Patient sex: M
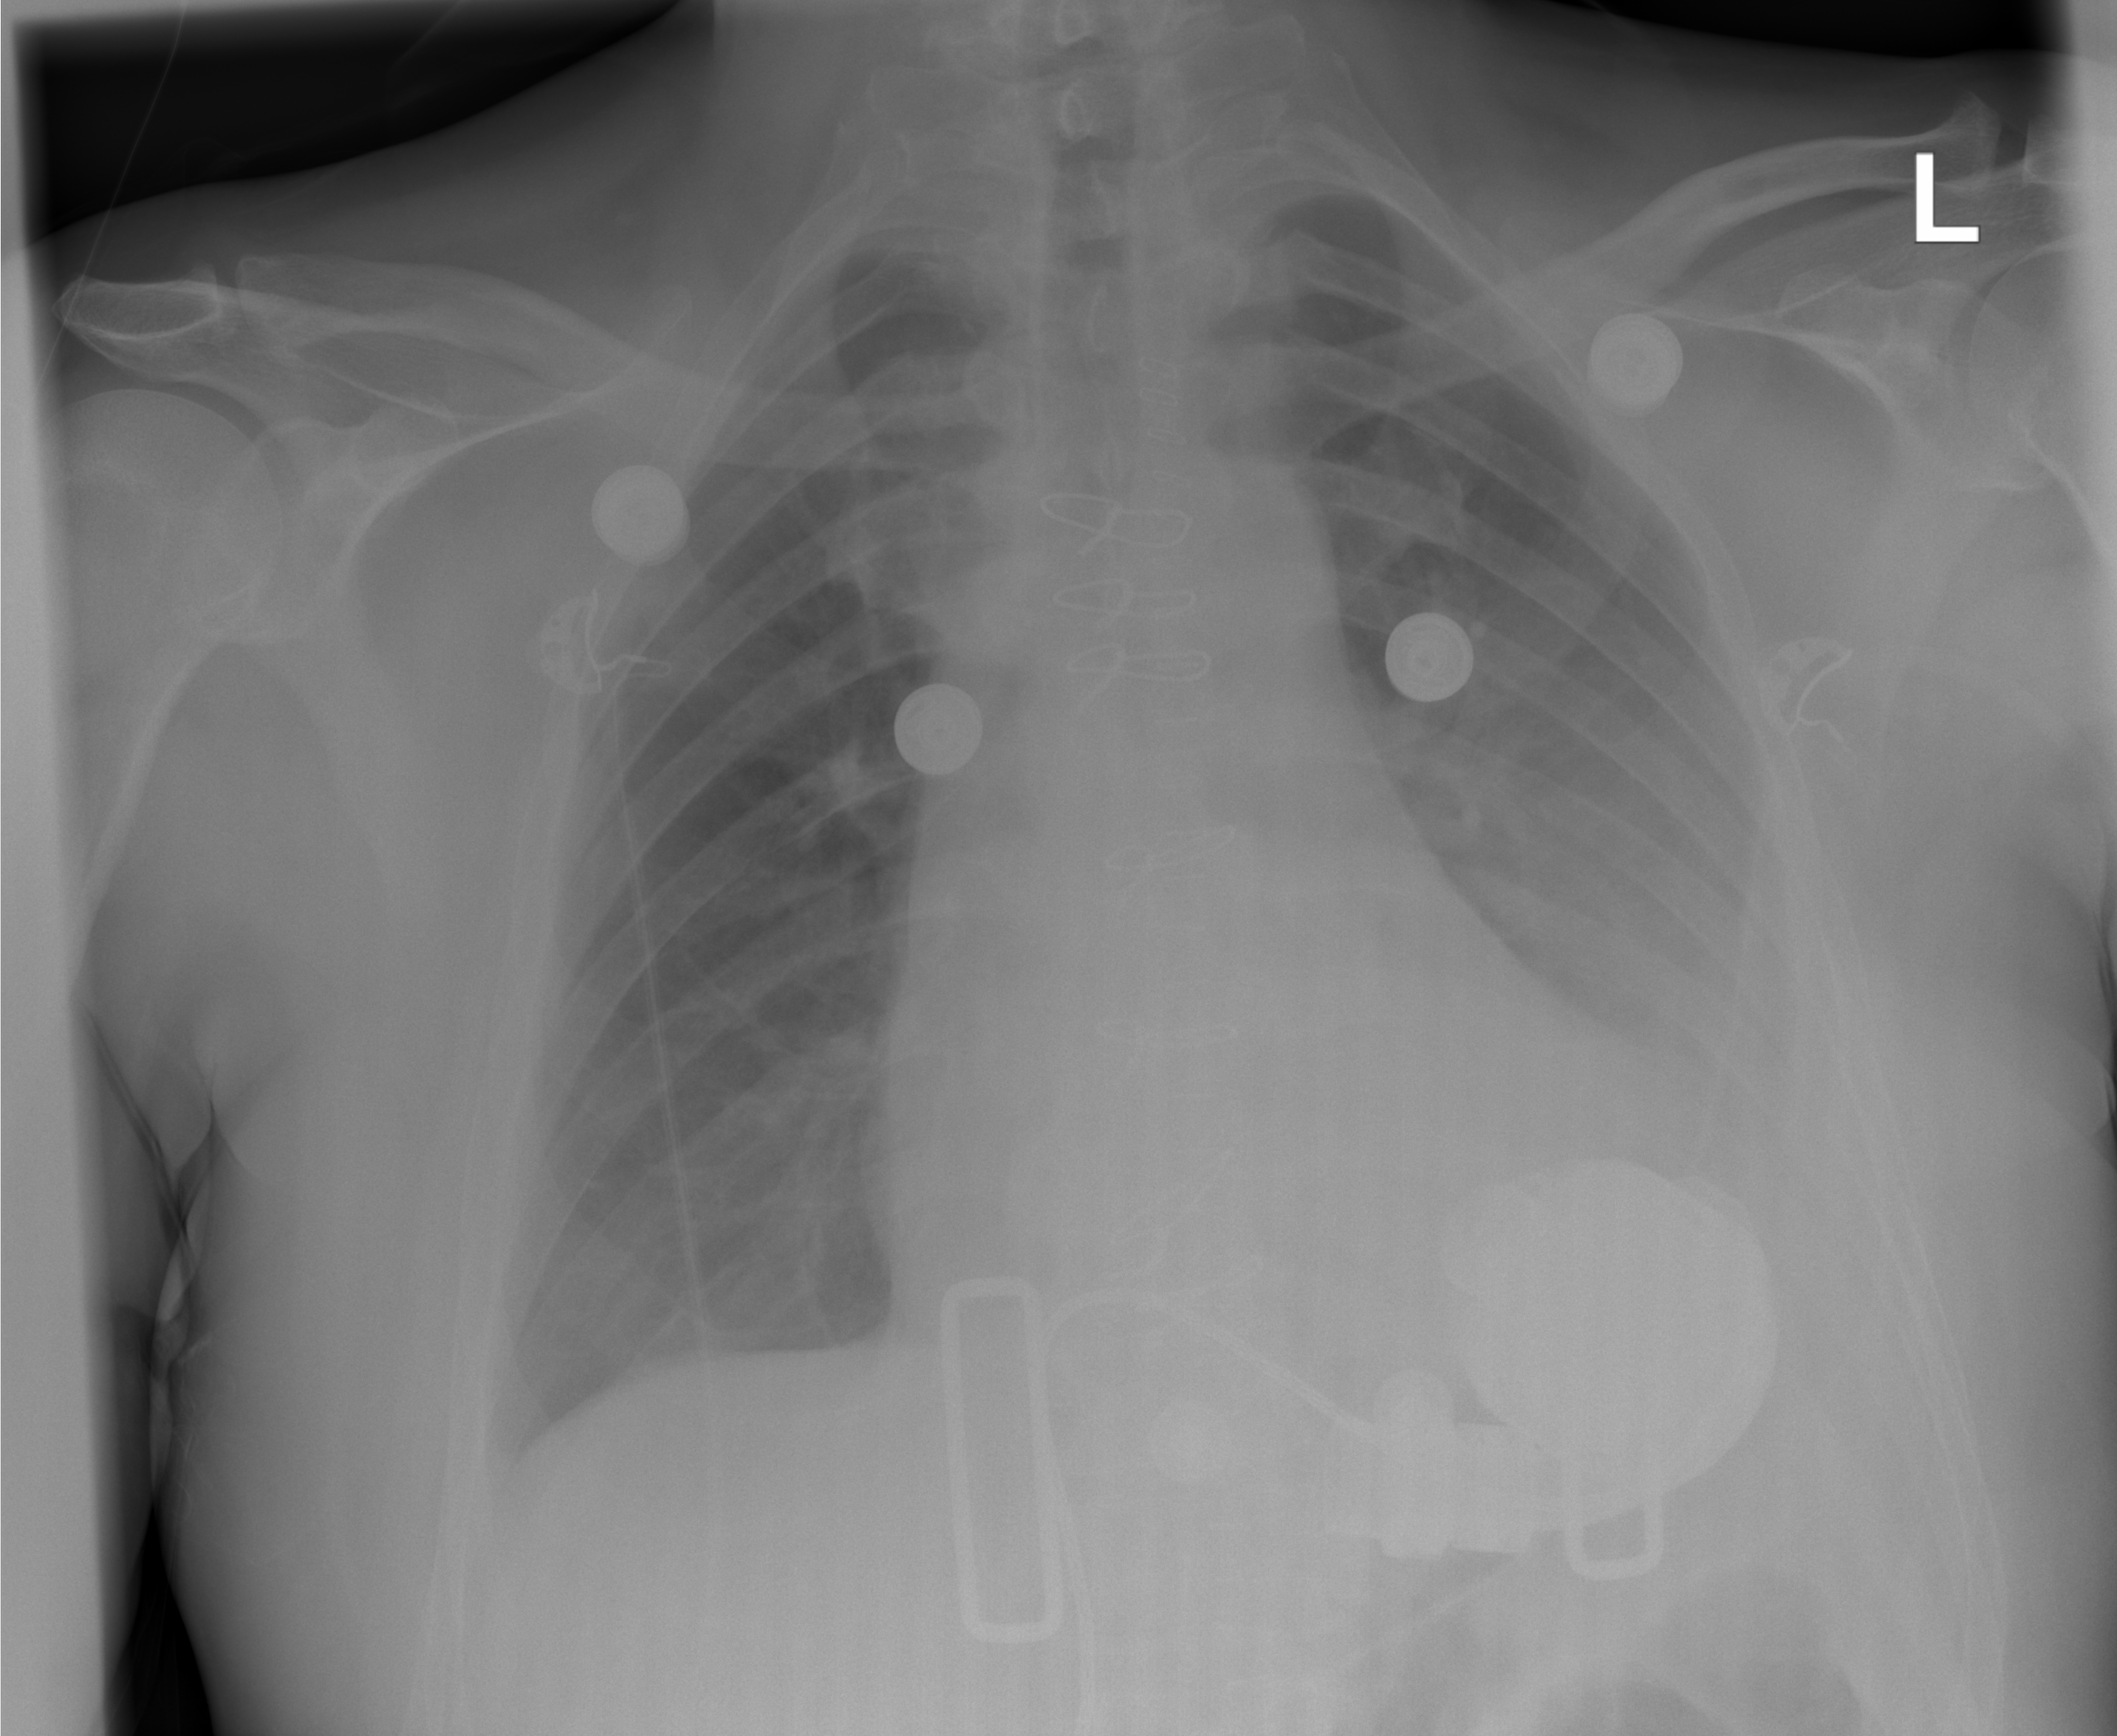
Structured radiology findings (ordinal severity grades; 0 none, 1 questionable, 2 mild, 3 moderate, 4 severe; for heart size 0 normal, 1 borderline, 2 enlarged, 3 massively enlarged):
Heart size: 1
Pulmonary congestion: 0
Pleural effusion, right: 0
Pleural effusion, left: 2
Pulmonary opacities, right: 0
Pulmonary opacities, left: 0
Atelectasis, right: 0
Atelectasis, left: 2